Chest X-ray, PA view. Patient: 69 years old, sex M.
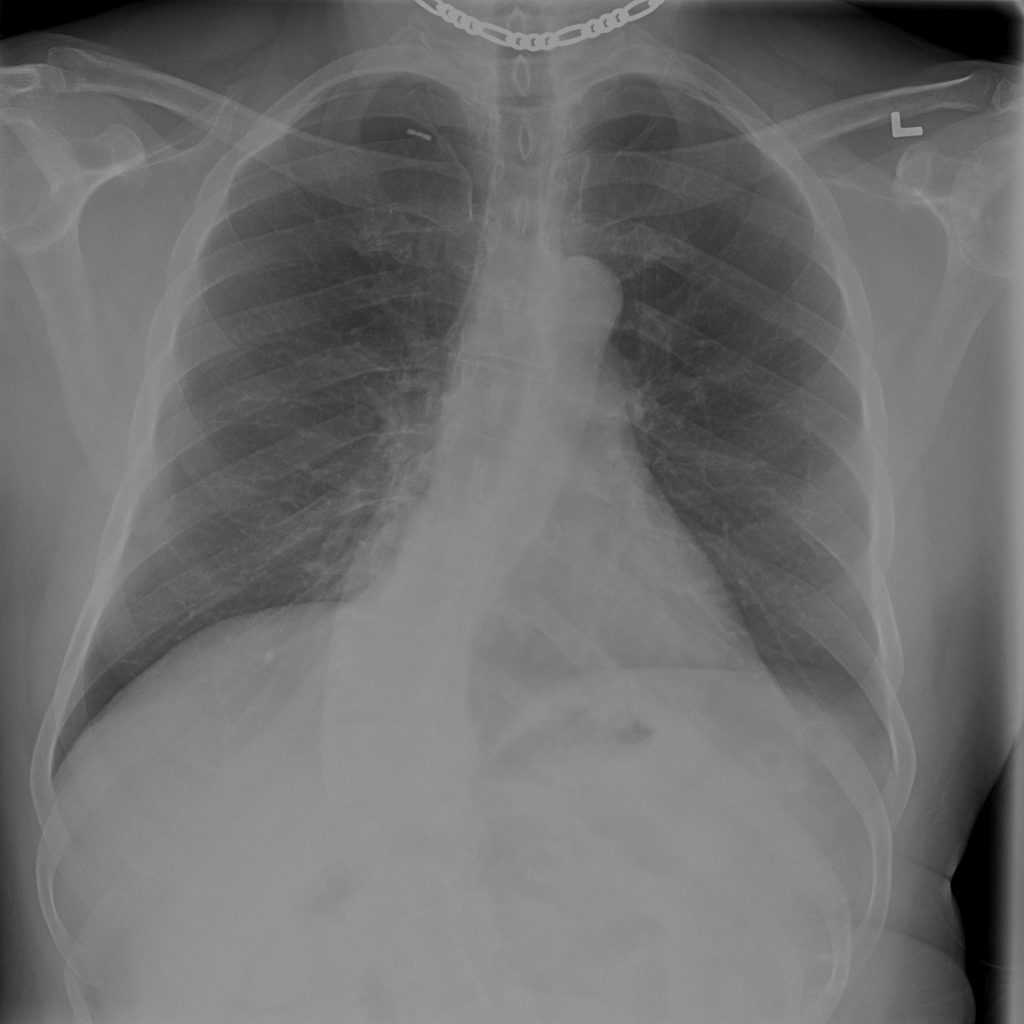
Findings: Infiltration